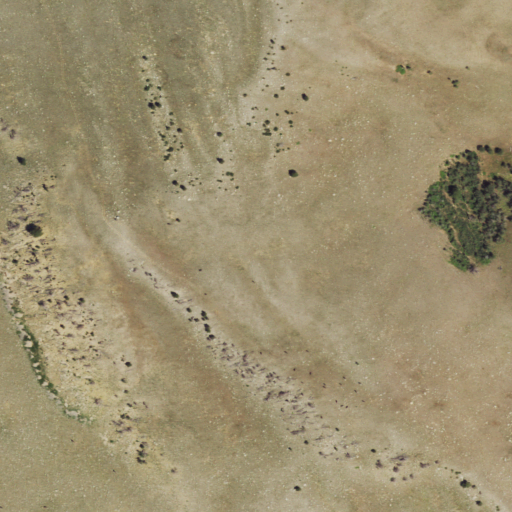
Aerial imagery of mountain in Wyoming named Bunker Hill containing grassland and shrub